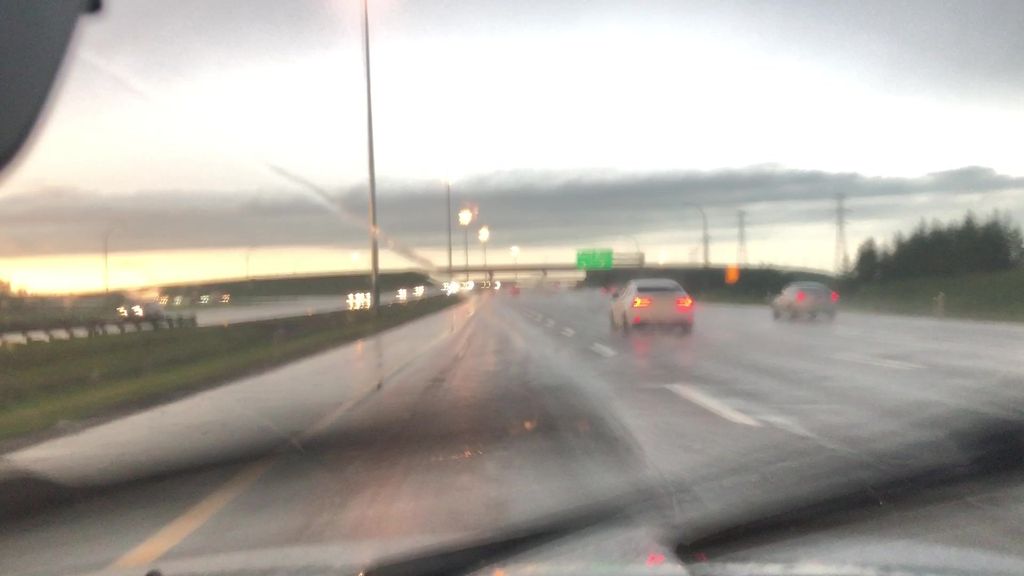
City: edmonton